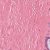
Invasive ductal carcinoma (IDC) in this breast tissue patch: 0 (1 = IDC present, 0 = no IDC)